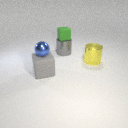
large yellow metal cylinder behind large gray rubber cube